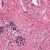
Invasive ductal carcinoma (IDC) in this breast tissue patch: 0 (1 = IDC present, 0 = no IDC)